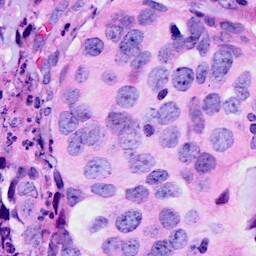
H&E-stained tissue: Breast